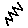
Label: zigzag